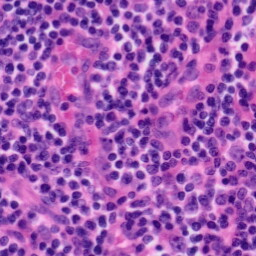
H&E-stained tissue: Tonsil